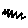
Label: zigzag